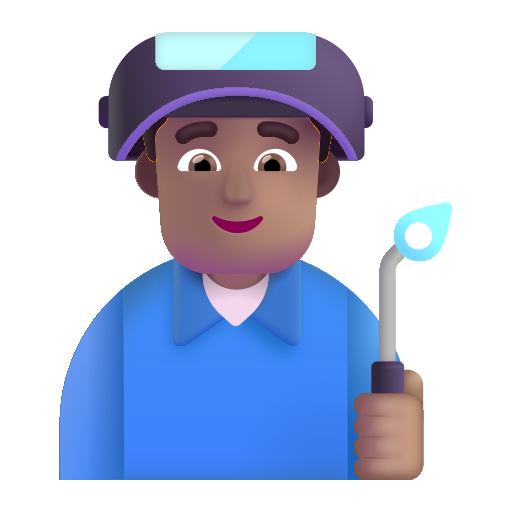
man factory worker color